【题型】填空题　【知识点】函数　【难度】easy
已知函数 \(y = \log_2 x\)，\(y = x^2\)，\(y = 2^x\) 在同一个坐标系的图象如图，则能使不等式 \(\log_2 x < x^2 < 2^x\) 成立的 \(x\) 的取值范围是\underline{\quad\quad\quad}。

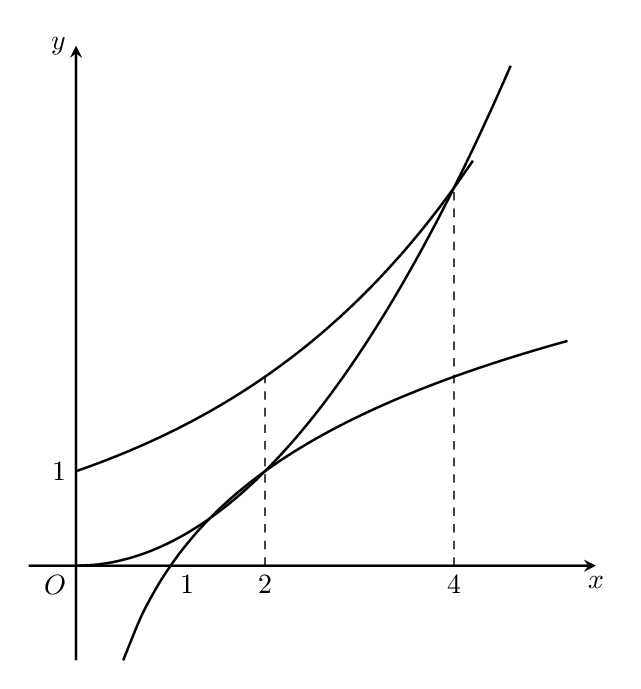
【解答】
\textbf{【答案】} \(0 < x < 2\) 或 \(x > 4\)

\vspace{0.5em}

\textbf{【解析】} 由题图可知，当 \(x > 4\) 或 \(0 < x < 2\) 时，符合不等式 \(\log_2 x < x^2 < 2^x\)。